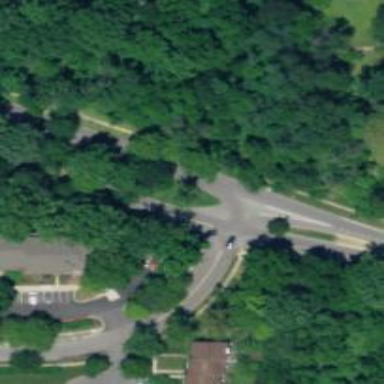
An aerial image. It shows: Unmarked road crossing.